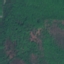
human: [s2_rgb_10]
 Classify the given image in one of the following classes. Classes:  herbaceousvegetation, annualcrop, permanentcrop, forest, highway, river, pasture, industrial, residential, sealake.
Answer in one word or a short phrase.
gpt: Forest